Question: I would like to estimate the following function by nonlinear least squares using Stata:

I am testing the results of another papper and would like to use Stata since it is the same software/solver as they used in the paper I am replicating and because it should be easier to do than using GAMS, for example.
My problem is that I cannot find any way to write out the sum part of the equation above. In my data all i's have are a single observation with the values for the j's in separate variables. I could write out the whole expression in the following manner (for three observations/i's):
'''
nl (ln_wage = {alpha0} + {alpha0}*log( ((S_over_H_1)^{alpha2})*exp({alpha3}*distance_1) + ((S_over_H_2)^{alpha2})*exp({alpha3}*distance_2) + ((S_over_H_1)^{alpha2})*exp({alpha3}*distance_1) ))
'''
Is there a simple way to tell Stata to sum over an expression/variables for a given set of numbers, like in GAMS where you can write:
'''
lnwage(i) = alpha0 + alpha1*ln(sum((j), power(S_over_H(i,j),alpha2) * exp(alpha3 * distance(i,j))))
'''
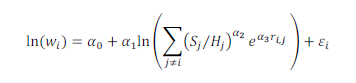
Answer: There is no direct equivalent in Stata of the GAMS notation you cite, but you could do this
'''
forval j = 1/3 {
local call 'call' S_over_H_'j'^({alpha2}) * exp({alpha3} * distance_'j')
}
nl (ln_wage = {alpha0} + {alpha1} * ln('call')
'''
P.S. please explain what GAMS is.